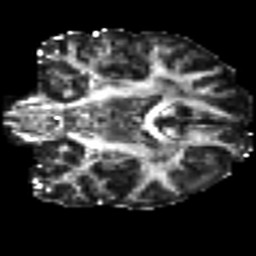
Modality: FA
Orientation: coronal
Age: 48
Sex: male
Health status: ill
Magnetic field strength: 3 T
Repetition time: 8.4 s
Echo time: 0.0926 s